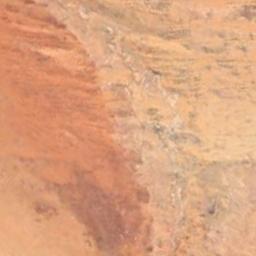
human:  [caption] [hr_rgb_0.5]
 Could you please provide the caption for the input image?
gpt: The desert has yellow sand and flat terrain .

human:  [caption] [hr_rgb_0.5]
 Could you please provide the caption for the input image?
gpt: This is a yellow desert with wavy stripes .

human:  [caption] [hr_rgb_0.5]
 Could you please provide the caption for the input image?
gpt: There are some bare rocks in this desert .

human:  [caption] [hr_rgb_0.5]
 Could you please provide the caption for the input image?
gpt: The desert is full of yellow sand .

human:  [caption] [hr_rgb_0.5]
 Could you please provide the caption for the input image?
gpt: A brown desert covered with bare land .